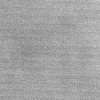
Atmospheric dust classification: dusty